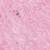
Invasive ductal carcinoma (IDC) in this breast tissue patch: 0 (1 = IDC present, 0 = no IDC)